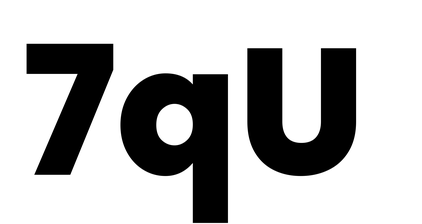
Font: Poppins-ExtraBold